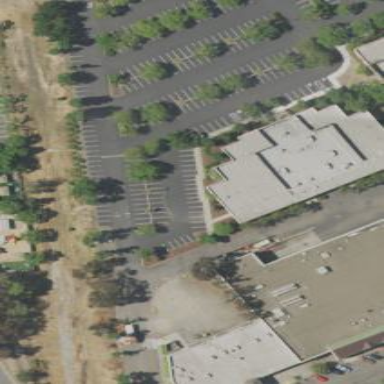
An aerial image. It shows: Commercial building.